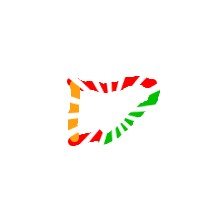
Shape: trapezoid